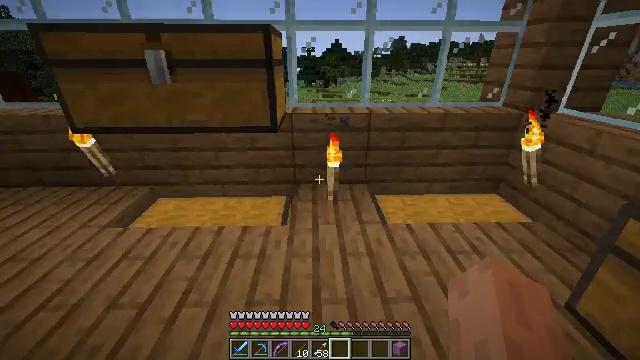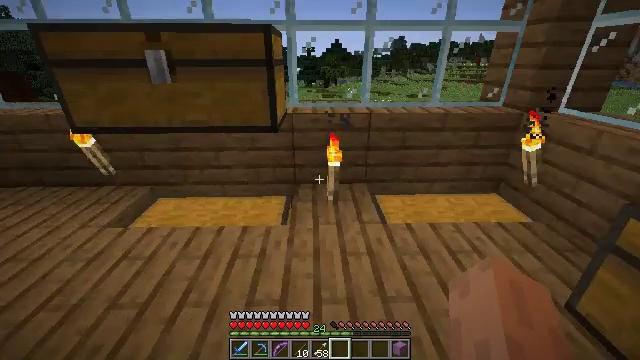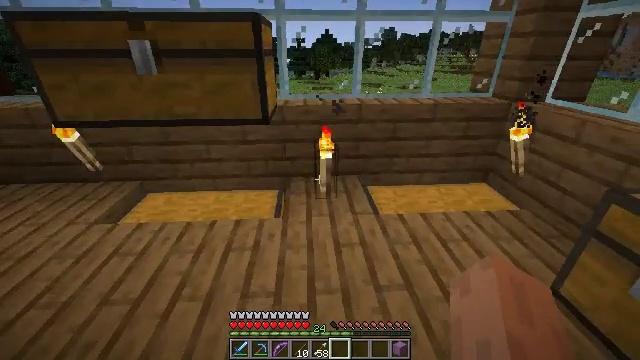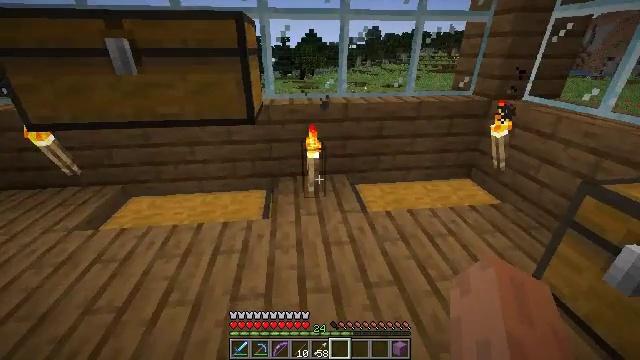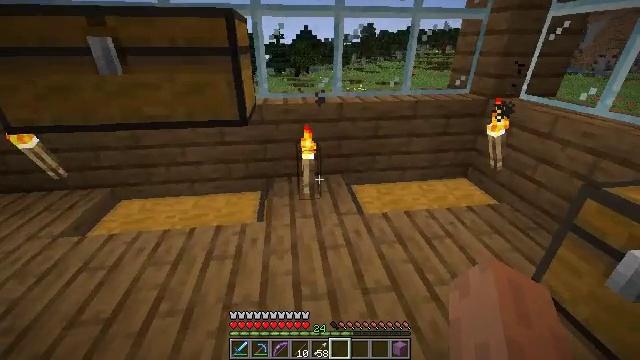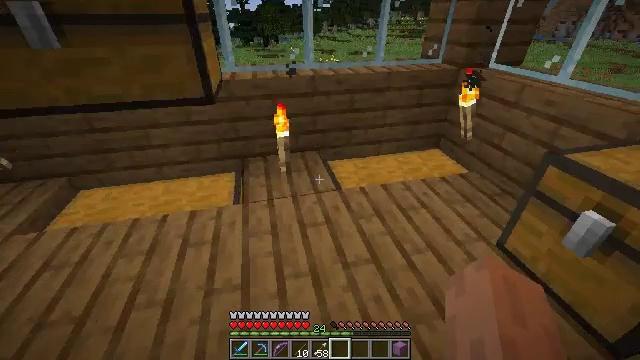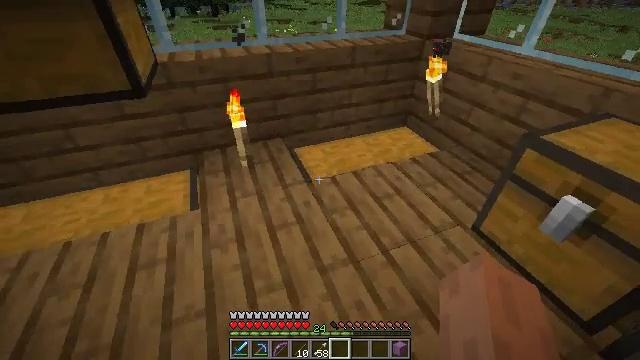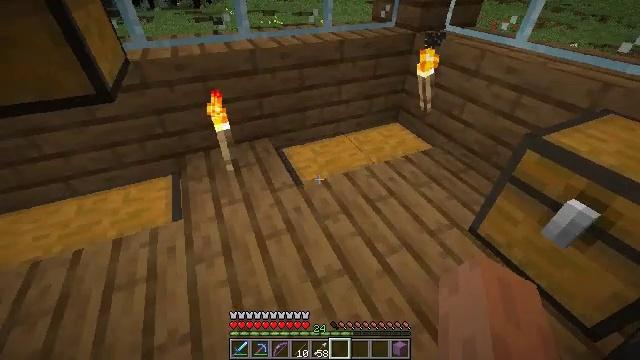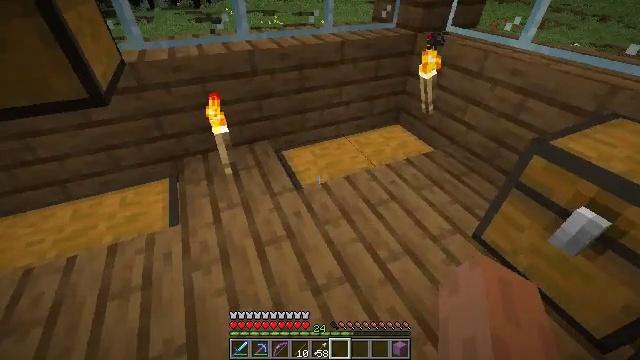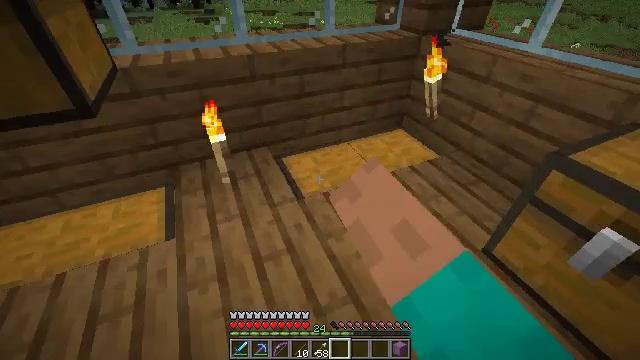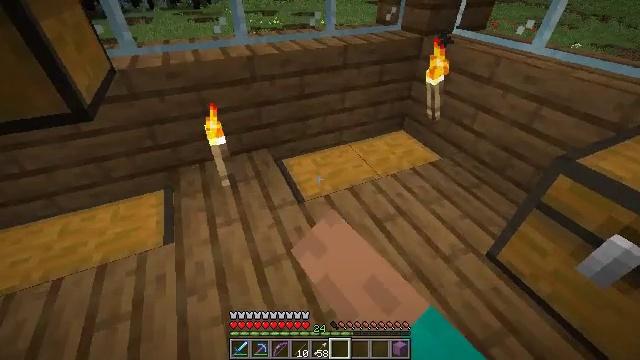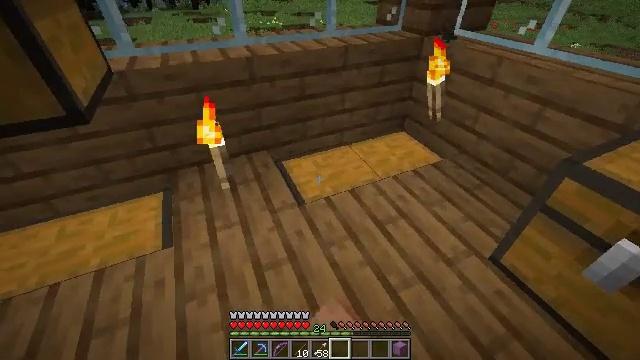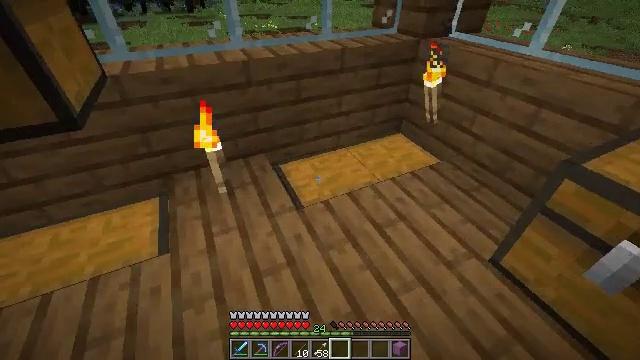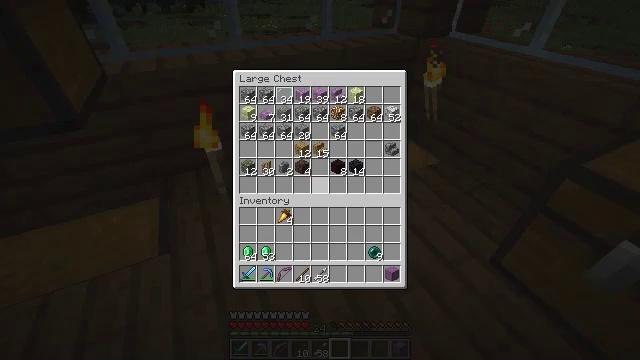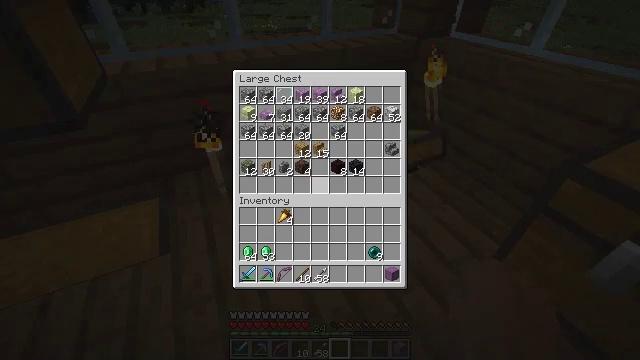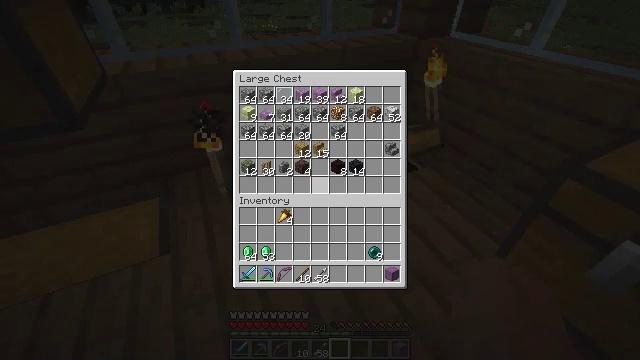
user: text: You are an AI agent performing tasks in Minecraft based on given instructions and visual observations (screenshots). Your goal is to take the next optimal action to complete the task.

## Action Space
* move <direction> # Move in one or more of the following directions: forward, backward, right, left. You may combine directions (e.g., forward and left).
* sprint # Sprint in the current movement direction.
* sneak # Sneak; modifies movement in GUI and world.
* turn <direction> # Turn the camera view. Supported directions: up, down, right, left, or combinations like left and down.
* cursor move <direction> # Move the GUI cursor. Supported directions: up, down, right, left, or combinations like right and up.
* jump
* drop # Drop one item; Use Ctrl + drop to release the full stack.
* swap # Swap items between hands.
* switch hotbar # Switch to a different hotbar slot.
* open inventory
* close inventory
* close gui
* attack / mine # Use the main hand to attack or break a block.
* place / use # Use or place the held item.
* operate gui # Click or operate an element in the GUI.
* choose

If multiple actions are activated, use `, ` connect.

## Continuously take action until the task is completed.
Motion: motion action
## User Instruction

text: Break the light gray shulker box to pick it up.
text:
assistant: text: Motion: no_op
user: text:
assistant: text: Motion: turn right and down
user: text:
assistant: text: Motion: turn right
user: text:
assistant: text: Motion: move forward, turn right
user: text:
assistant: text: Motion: move forward, turn right and down
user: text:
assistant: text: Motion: move forward, turn right and down
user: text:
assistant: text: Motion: move forward, turn right and down
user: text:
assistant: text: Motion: use / place
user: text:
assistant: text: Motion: use / place
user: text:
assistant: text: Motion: use / place
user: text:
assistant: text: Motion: use / place
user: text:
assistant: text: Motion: no_op
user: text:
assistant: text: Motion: open gui
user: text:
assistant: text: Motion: no_op
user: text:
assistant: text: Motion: no_op
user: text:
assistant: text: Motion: no_op
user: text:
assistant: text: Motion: no_op
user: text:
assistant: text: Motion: no_op
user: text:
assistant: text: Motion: sneak, cursor move left
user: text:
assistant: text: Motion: sneak, cursor move right and up
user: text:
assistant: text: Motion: sneak, cursor move up
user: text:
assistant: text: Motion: sneak, cursor move up
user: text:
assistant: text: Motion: sneak
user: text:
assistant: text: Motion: sneak
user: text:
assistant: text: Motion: sneak
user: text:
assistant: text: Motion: sneak, cursor move left
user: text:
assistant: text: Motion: sneak
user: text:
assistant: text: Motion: sneak
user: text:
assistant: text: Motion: sneak
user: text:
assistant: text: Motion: sneak, cursor move left